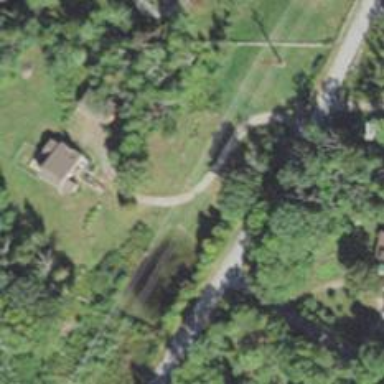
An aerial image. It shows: Residential driveway serving as service road.